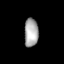
Tissue: lung
Cell type: Endothelial cells
Senescence score: 0.6598
Nuclear area (px): 389
Mean DAPI intensity: 169.643